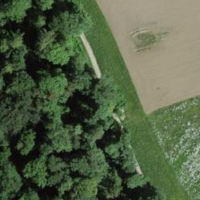
EUNIS habitat code: 52
Species observed at this site:
Fagus sylvatica